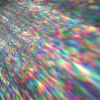
Label: sunburn